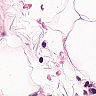
Metastatic tissue present: no